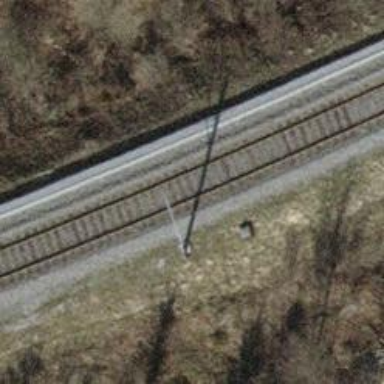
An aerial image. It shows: Single-track railway with electrified contact lines.